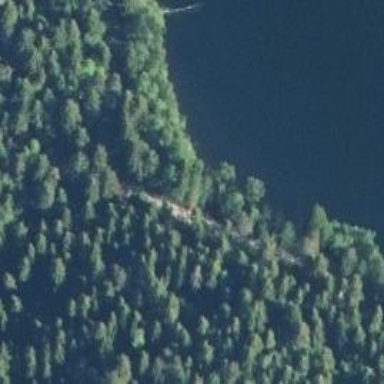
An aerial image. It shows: Fallen tree obstructing the path.